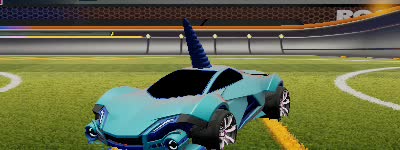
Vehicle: werewolf